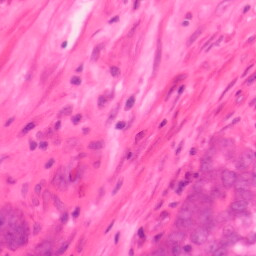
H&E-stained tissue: Colon